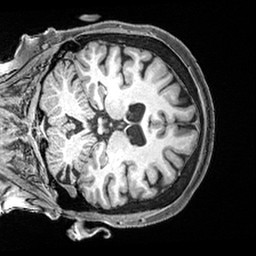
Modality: T1w
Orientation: coronal
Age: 61
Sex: female
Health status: healthy
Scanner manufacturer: siemens
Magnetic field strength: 3 T
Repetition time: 2.4 s
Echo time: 0.00217 s